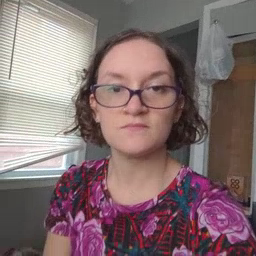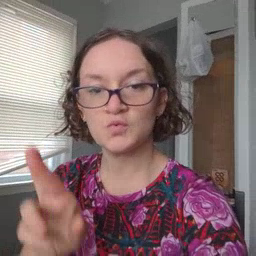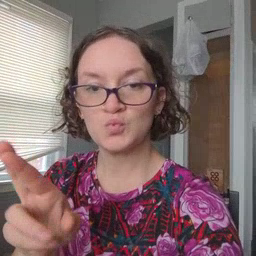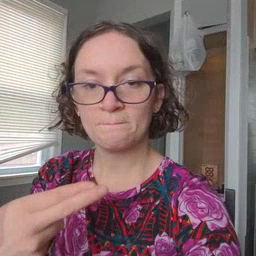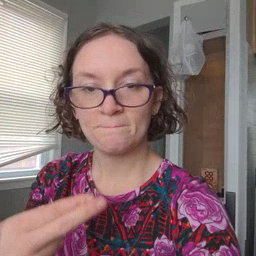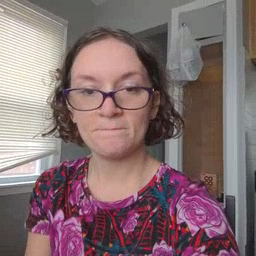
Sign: room